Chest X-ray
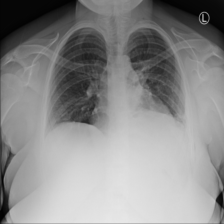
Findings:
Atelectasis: negative
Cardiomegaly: negative
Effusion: negative
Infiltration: negative
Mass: negative
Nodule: negative
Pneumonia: negative
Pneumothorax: negative
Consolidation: negative
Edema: negative
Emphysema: negative
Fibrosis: negative
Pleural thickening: negative
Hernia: negative